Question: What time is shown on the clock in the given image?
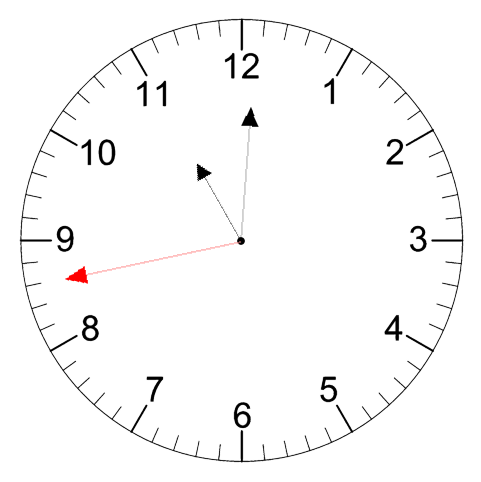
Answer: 11:00:43